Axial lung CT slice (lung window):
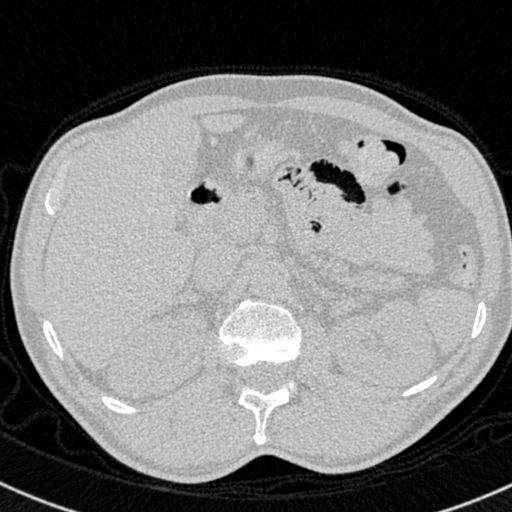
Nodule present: no